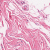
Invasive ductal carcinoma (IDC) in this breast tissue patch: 0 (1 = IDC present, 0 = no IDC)